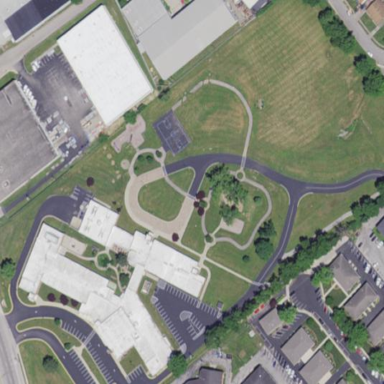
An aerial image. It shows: School.